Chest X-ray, AP view. Patient: 53 years old, sex F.
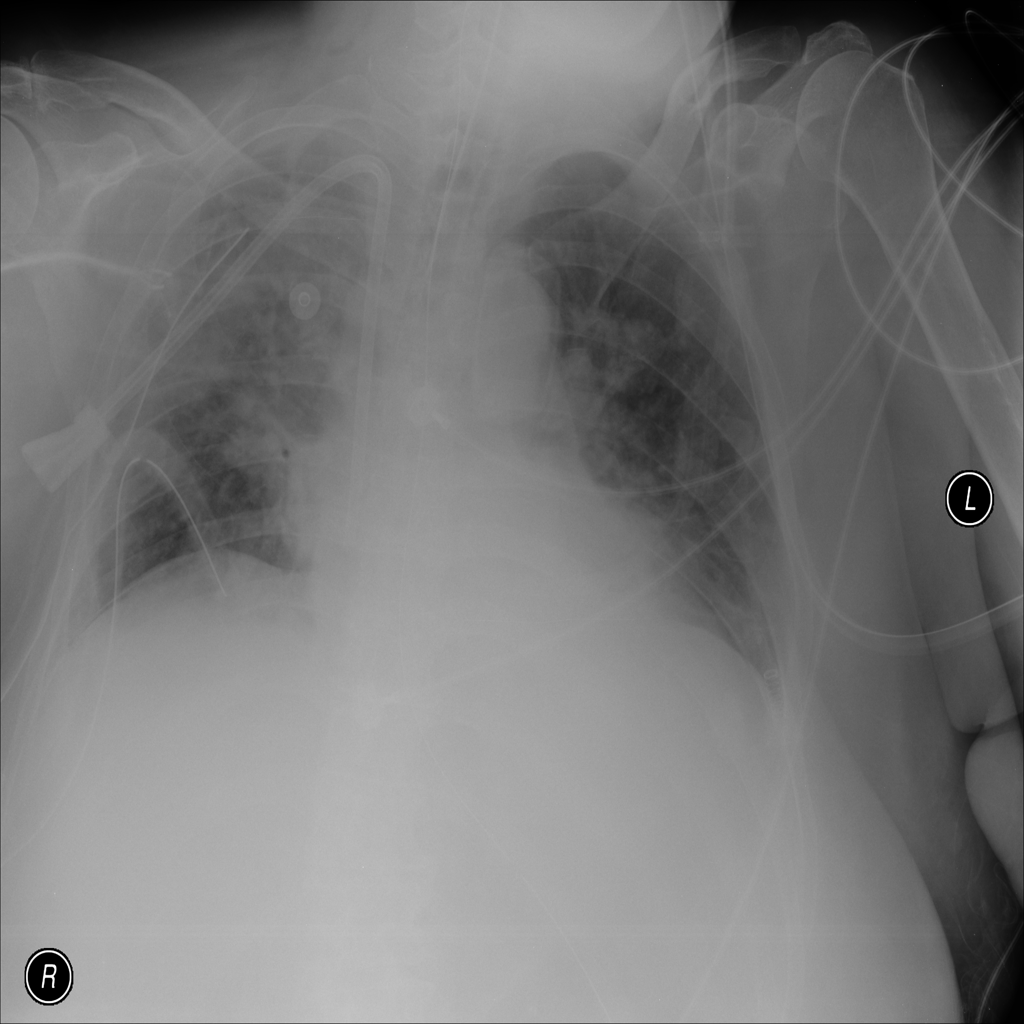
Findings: No Finding